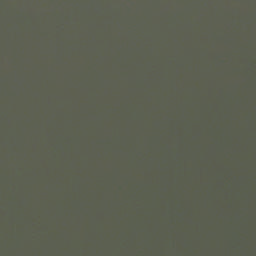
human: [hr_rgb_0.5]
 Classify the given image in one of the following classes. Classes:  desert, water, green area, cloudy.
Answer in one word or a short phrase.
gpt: cloudy